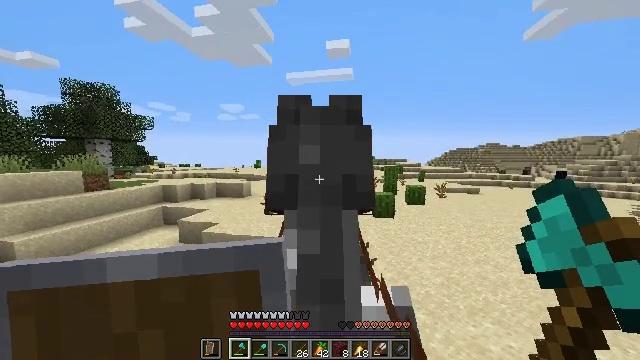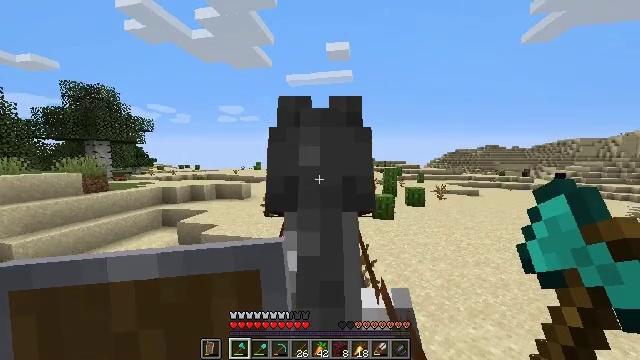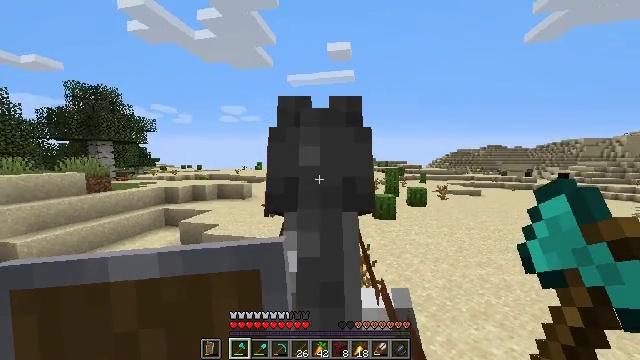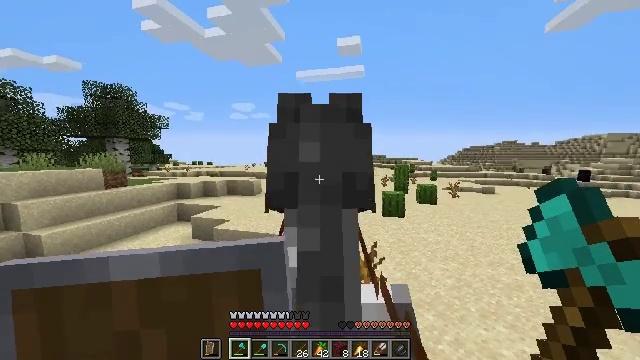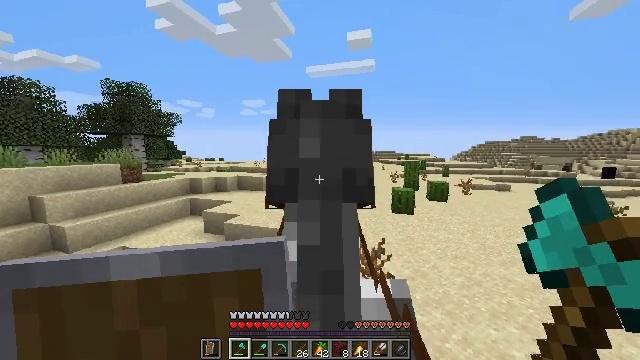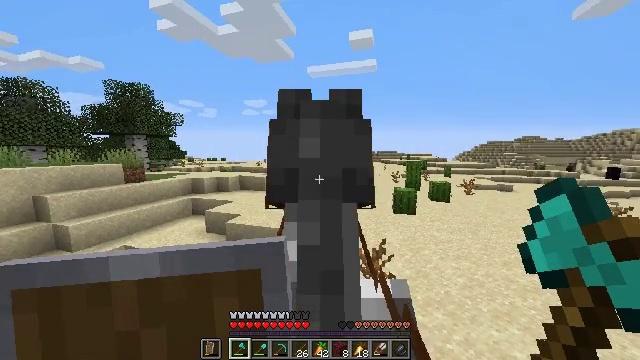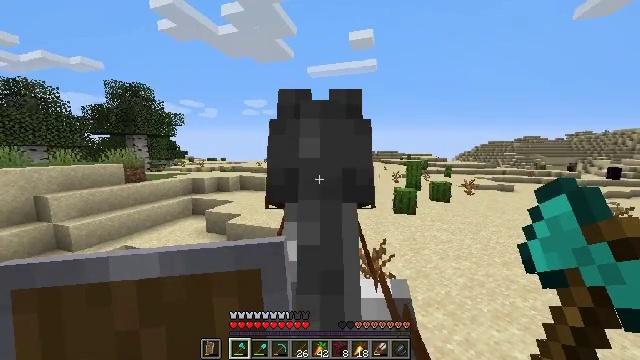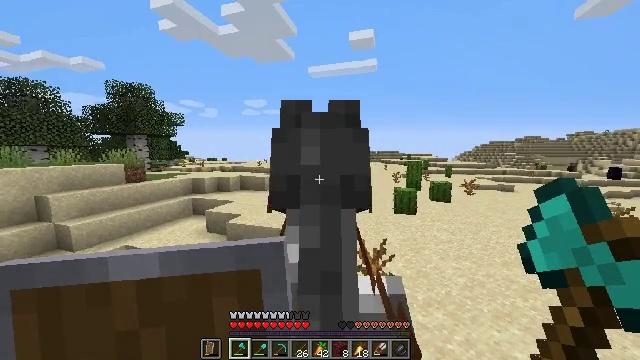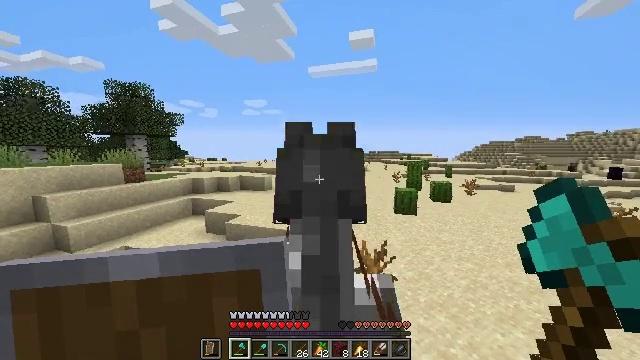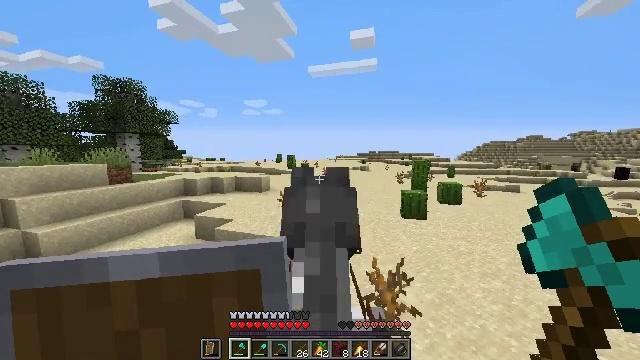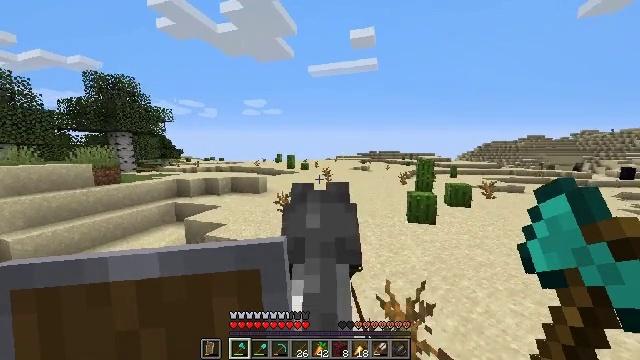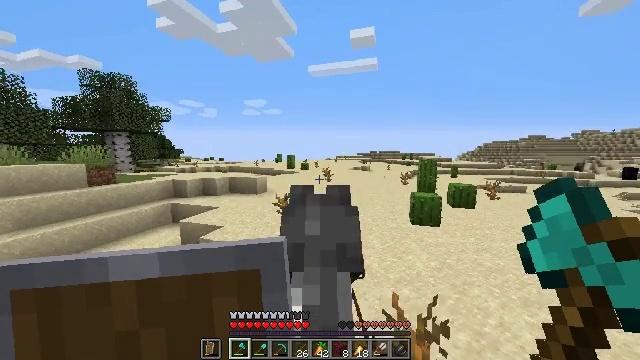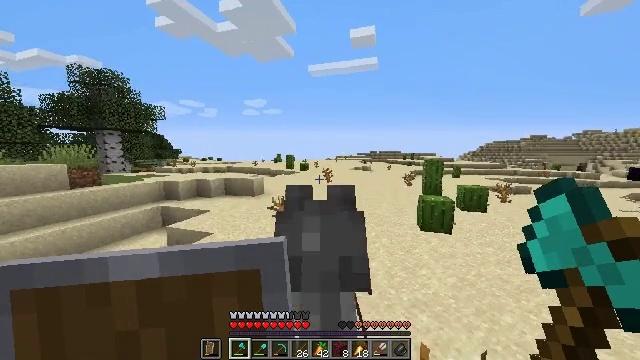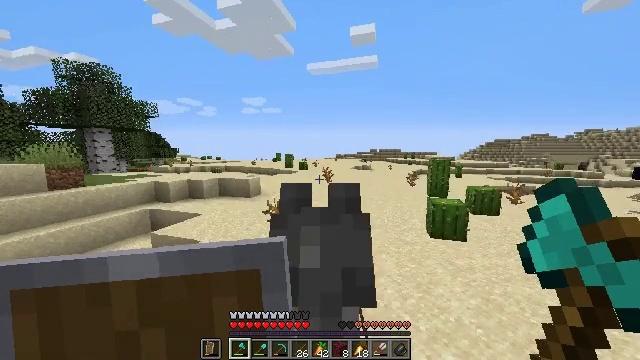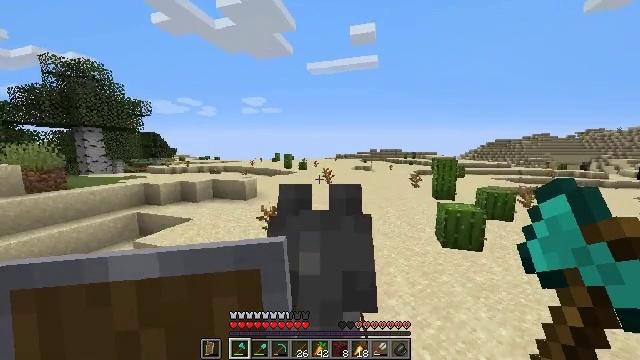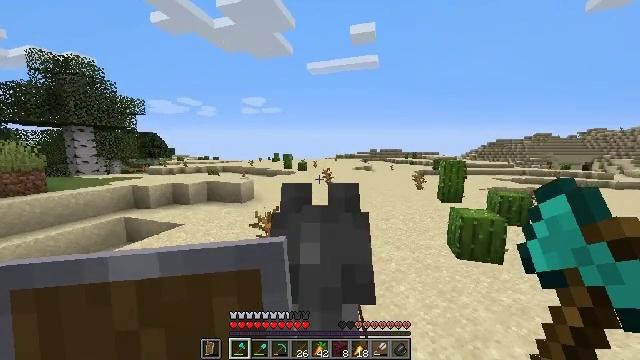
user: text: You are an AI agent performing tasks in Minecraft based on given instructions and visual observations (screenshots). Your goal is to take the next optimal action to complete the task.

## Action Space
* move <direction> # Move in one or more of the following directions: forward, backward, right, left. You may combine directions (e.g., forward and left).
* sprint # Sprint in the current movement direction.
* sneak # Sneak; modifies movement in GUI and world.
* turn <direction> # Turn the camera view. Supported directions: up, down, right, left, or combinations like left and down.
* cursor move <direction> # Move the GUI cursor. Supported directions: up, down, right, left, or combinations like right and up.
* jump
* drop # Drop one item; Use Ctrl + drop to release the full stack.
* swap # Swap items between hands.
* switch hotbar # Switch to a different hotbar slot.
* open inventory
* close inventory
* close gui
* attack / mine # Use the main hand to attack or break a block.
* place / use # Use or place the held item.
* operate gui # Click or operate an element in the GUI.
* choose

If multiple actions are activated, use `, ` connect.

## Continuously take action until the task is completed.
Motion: motion action
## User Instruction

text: Gather sand from the desert.
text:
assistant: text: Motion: move forward and move right, sprint
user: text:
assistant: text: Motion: move forward and move right, sprint
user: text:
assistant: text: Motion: move forward, sprint, turn left
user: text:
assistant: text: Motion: move forward, sprint, turn left and down
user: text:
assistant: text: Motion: move forward, sprint
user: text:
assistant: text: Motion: move forward, sprint
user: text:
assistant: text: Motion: move forward, sprint
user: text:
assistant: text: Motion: move forward, sprint
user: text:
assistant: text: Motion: move forward, sprint
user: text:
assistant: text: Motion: move forward, sprint
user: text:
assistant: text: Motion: move forward, sprint
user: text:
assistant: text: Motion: move forward, sprint
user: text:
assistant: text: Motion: move forward, sprint
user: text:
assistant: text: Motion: move forward, sprint
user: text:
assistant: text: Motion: move forward, sprint
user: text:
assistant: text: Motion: move forward, sprint
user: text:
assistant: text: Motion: move forward, sprint
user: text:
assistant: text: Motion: move forward, sprint
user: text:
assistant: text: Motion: move forward, sprint
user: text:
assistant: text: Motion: move forward, sprint
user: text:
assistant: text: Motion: move forward, sprint
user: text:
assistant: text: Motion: move forward, sprint
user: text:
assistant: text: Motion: move forward, sprint, turn left and down
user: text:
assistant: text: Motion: move forward and move right, sprint, turn left and down
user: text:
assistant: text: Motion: move forward and move right, sprint
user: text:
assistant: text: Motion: move forward and move right, sprint
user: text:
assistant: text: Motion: move forward and move right, sprint
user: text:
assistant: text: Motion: move forward and move right, sprint
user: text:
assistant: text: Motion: move forward and move right, sprint
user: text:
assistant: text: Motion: move forward and move right, sprint